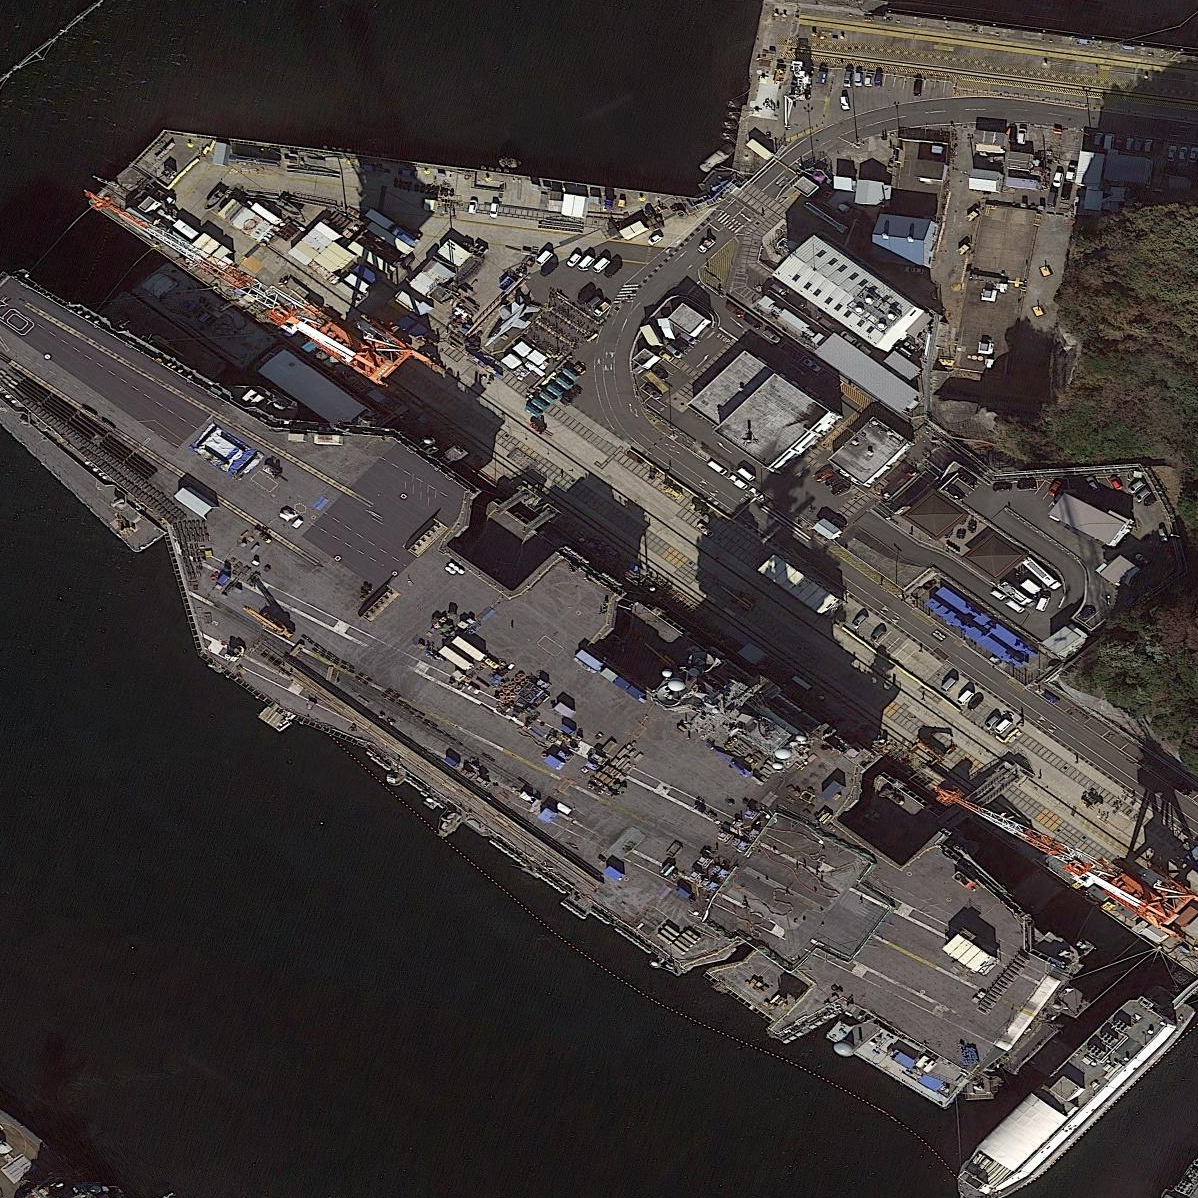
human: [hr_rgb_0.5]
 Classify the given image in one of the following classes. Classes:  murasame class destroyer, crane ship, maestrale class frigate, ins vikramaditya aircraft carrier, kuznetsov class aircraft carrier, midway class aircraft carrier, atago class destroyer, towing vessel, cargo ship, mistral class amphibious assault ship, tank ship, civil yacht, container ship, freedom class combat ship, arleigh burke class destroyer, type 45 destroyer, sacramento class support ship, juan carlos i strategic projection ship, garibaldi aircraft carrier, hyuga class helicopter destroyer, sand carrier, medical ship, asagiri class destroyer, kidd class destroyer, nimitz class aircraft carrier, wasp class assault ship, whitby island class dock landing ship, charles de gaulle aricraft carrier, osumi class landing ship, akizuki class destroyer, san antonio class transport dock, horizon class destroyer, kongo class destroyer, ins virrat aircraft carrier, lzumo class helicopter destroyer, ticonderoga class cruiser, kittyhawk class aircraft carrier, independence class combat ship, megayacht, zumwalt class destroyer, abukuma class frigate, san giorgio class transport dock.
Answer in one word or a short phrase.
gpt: Nimitz class aircraft carrier